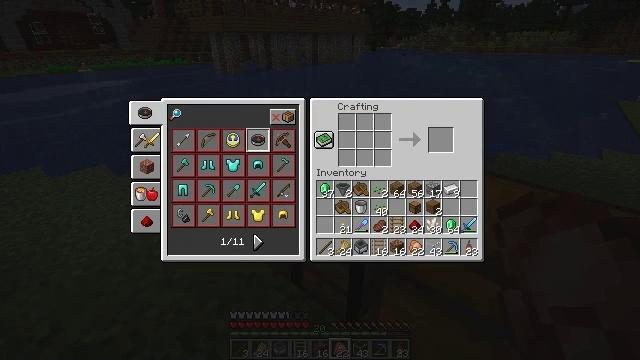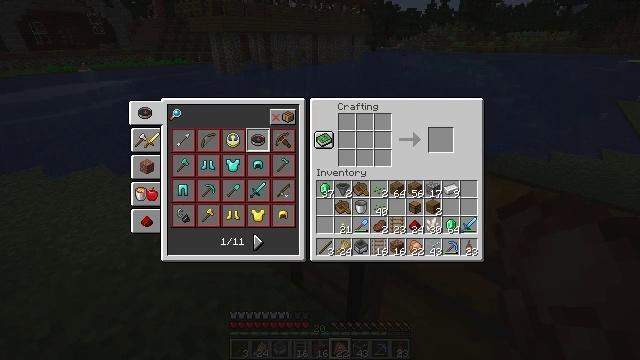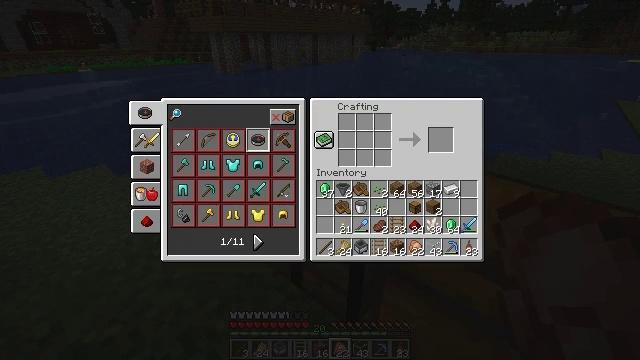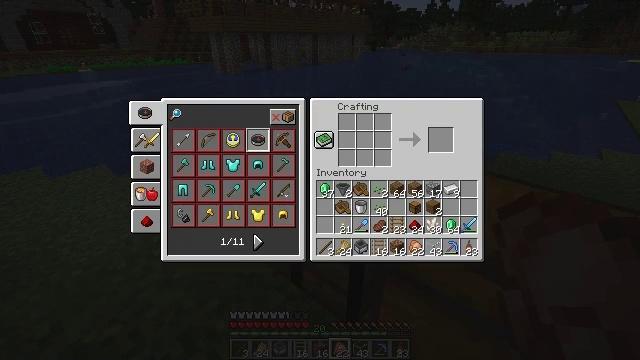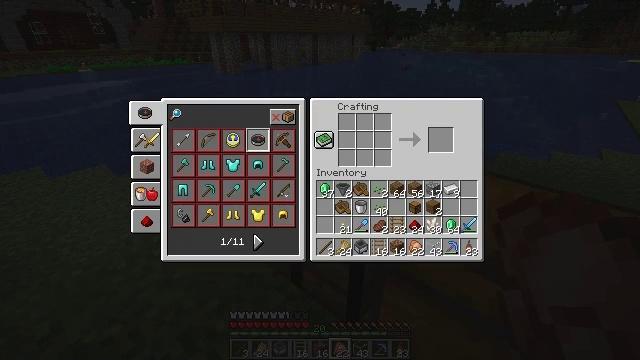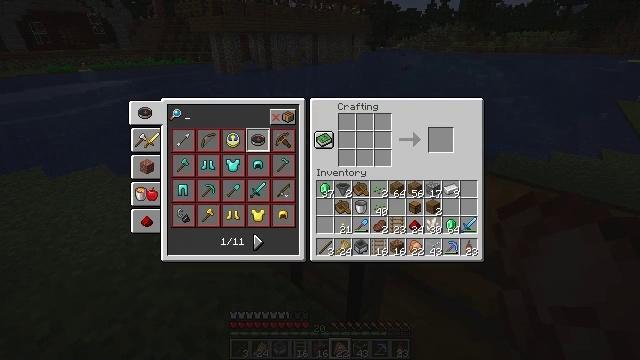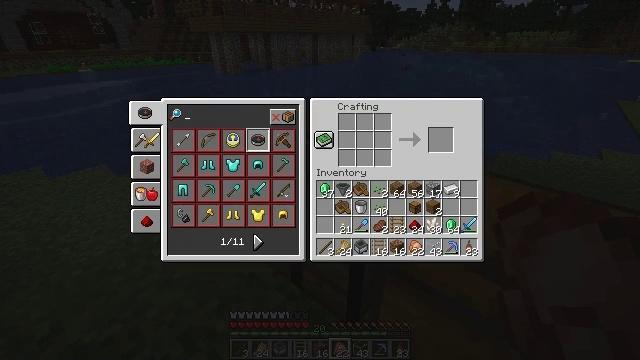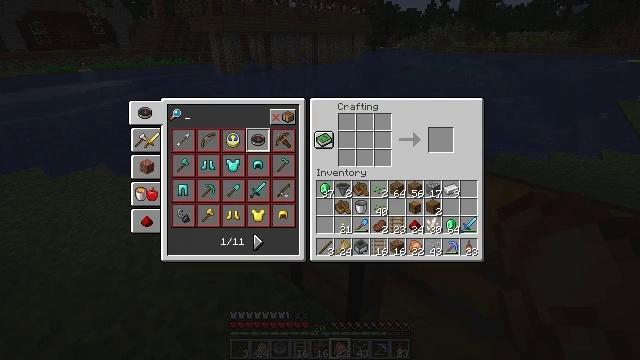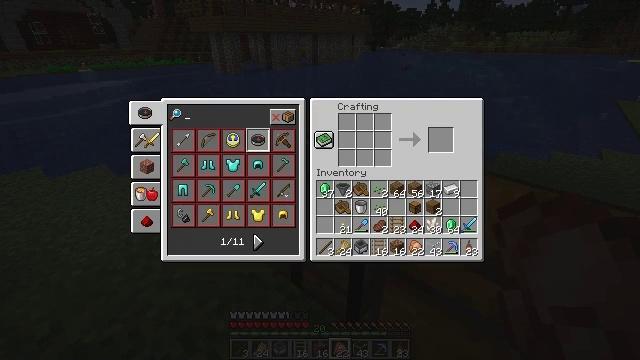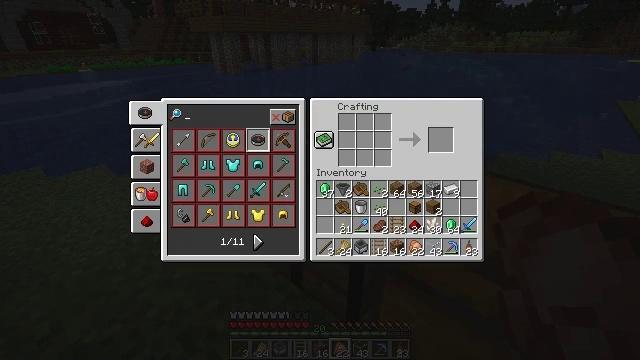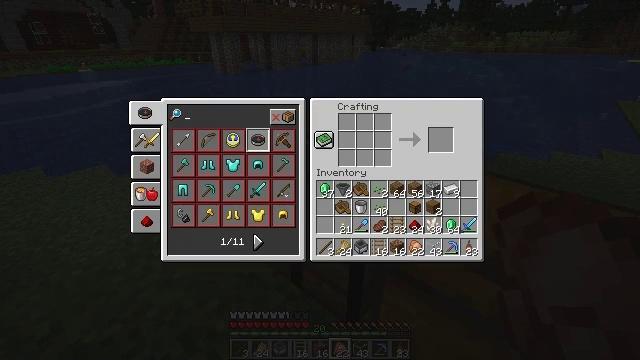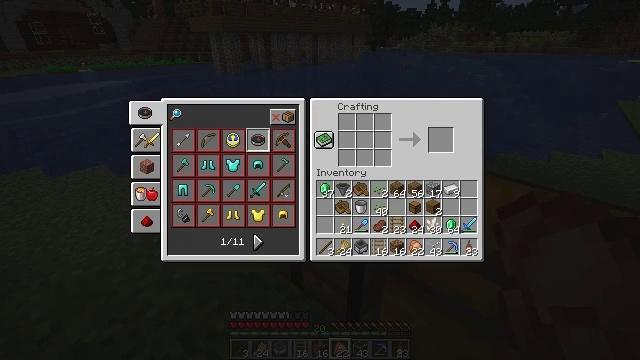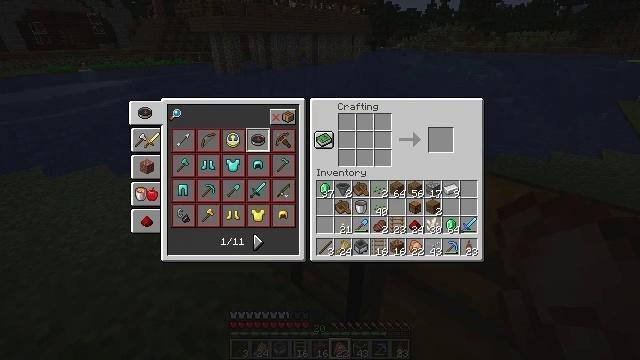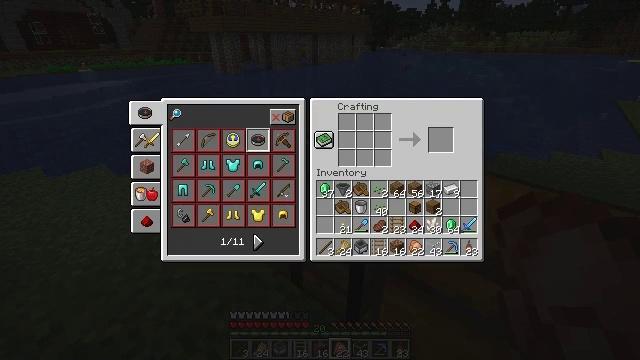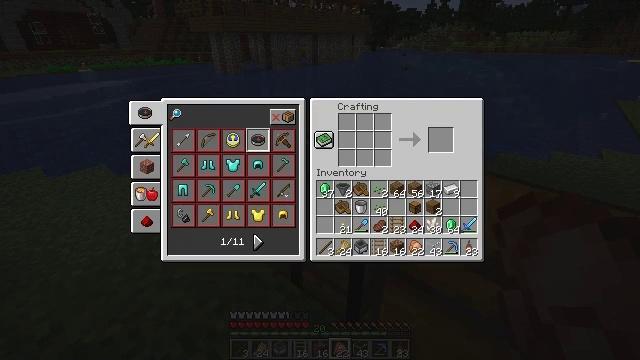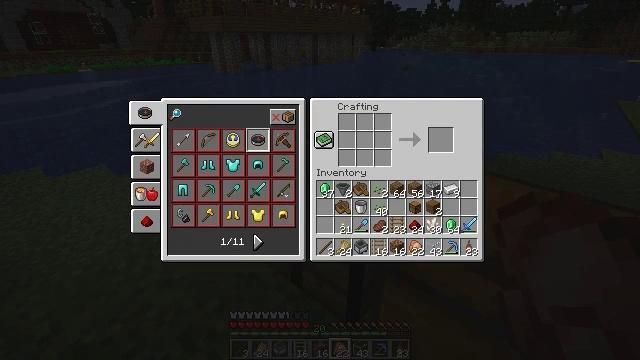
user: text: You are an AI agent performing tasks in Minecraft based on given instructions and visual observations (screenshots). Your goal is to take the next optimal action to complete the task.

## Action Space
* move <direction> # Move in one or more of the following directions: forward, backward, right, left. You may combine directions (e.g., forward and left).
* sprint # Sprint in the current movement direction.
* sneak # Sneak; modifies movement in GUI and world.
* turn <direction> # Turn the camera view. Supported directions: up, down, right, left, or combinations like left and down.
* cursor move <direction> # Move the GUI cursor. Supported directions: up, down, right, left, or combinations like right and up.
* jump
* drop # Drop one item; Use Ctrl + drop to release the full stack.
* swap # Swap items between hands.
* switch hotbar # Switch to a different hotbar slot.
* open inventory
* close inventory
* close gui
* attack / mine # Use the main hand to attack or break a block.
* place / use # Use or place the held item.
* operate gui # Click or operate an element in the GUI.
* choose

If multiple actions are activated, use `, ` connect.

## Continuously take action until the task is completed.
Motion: motion action
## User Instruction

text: Put the necessary items in the crafting grid to make an observer.
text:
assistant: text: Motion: no_op
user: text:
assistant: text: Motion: no_op
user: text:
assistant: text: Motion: no_op
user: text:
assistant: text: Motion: no_op
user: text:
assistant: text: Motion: no_op
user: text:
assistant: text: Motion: no_op
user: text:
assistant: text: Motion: no_op
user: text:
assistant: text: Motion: no_op
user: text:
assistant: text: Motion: no_op
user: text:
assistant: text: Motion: no_op
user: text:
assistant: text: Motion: no_op
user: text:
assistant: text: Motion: no_op
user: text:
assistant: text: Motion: no_op
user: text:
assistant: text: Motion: no_op
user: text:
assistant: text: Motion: no_op
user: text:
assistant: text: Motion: no_op
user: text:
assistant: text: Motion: no_op
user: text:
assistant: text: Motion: no_op
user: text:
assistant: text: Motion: no_op
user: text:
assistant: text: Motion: no_op
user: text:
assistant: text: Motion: no_op
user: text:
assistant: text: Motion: no_op
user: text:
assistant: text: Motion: no_op
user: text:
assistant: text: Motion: no_op
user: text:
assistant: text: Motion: no_op
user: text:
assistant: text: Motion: no_op
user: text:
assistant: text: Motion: no_op
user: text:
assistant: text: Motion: no_op
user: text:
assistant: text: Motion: no_op
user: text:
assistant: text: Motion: no_op